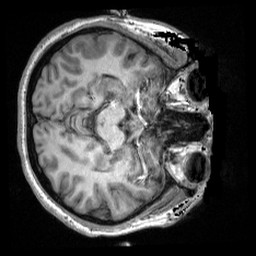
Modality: T1w
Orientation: axial
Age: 18
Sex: female
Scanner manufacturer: siemens
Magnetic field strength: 3 T
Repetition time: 2.3 s
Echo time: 0.00308 s